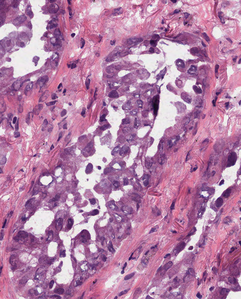
Tumor epithelial tissue: yes
Tumor-associated stroma tissue: yes
Normal tissue: no